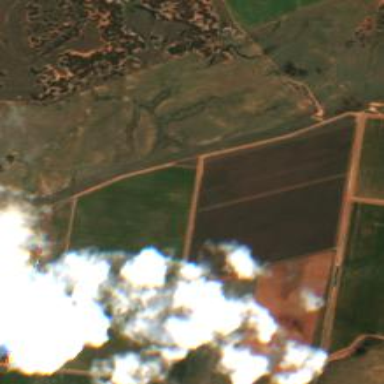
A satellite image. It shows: Farmland used to cultivate crops.